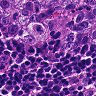
Metastatic tissue present: yes